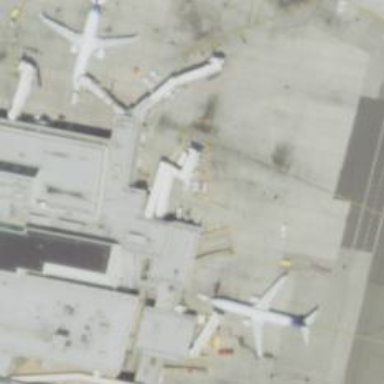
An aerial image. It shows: Airport gate.